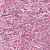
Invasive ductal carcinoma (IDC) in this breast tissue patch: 1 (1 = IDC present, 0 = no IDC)